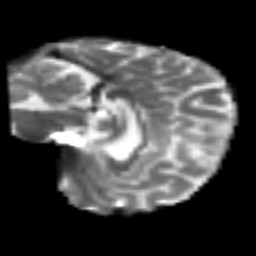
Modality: T2w
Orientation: sagittal
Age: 44
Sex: female
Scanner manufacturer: siemens
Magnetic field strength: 3 T
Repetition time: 4.999 s
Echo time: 0.07946 s